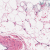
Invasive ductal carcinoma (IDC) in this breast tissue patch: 0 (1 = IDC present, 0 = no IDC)